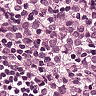
Metastatic tissue present: yes